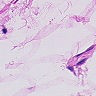
Metastatic tissue present: no